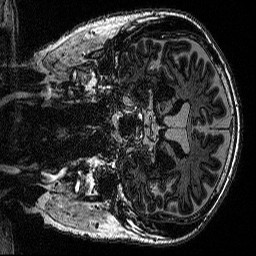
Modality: MP2RAGE
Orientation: coronal
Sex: male
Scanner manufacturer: siemens
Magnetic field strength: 3 T
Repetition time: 5 s
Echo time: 0.00292 s